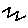
Label: zigzag